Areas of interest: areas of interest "Factory"
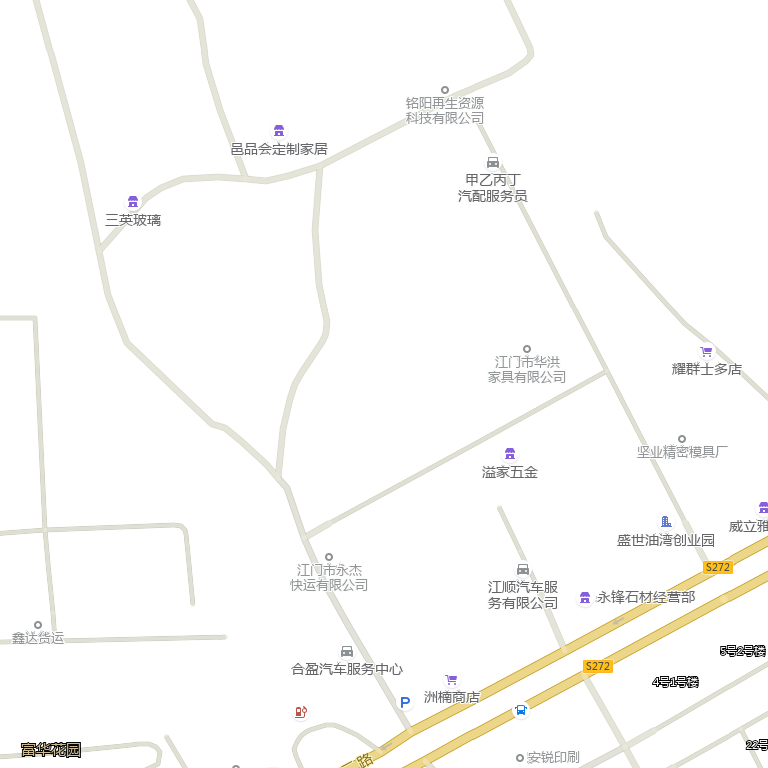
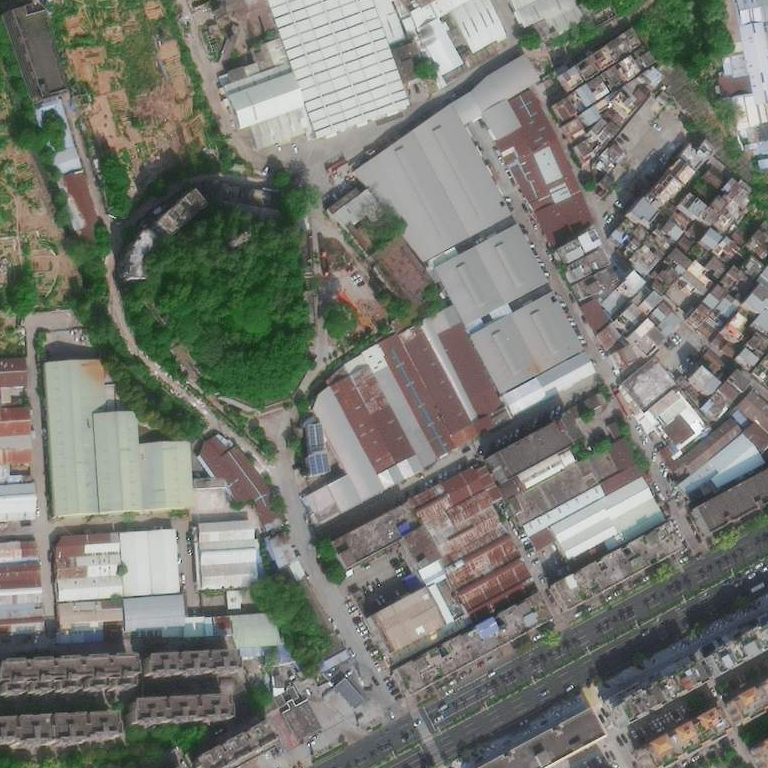